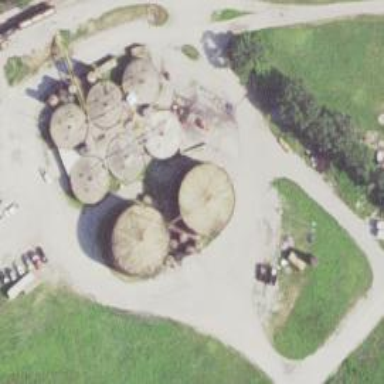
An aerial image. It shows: Storage tank with man-made structure.